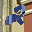
Label: 2